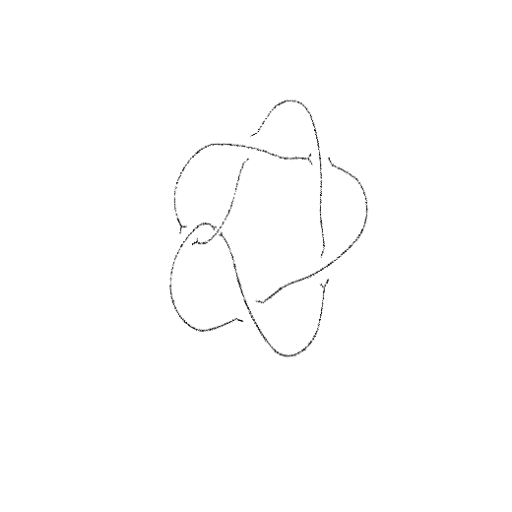
Crossing number: 6